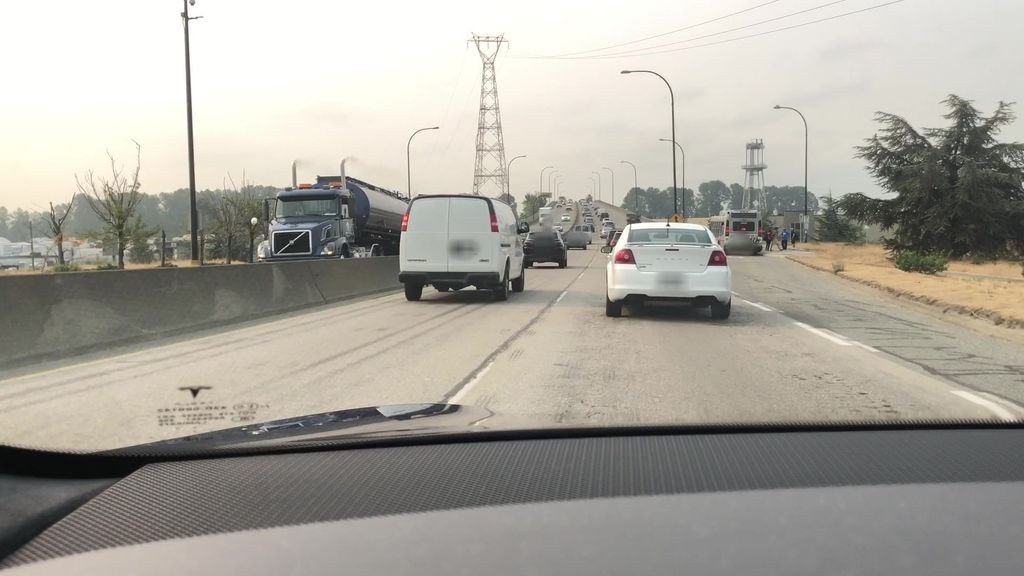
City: vancouver